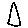
Label: triangle